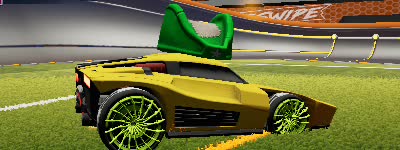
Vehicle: breakout